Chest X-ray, AP view. Patient: 49 years old, sex M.
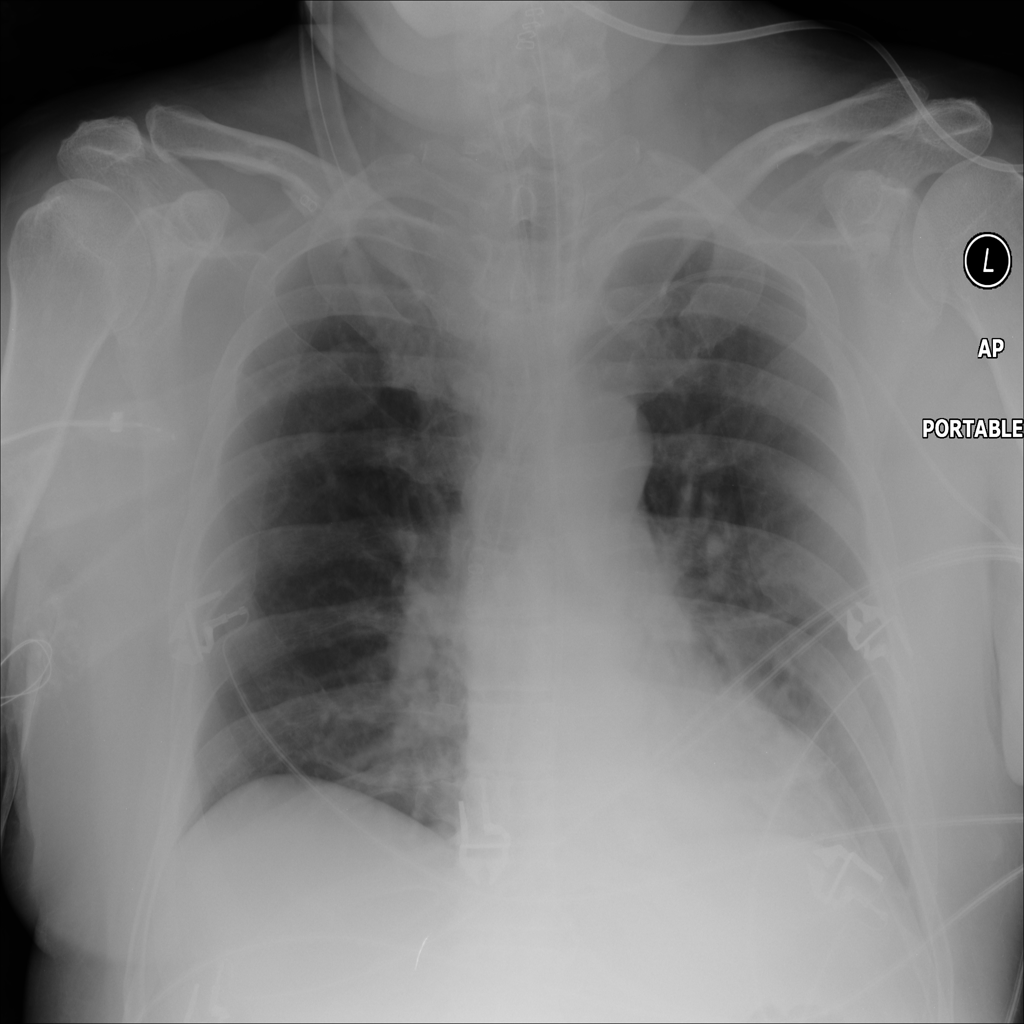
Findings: Effusion, Infiltration